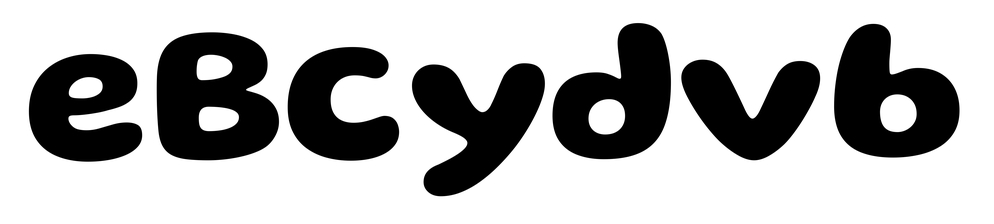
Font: Gluten_Bold